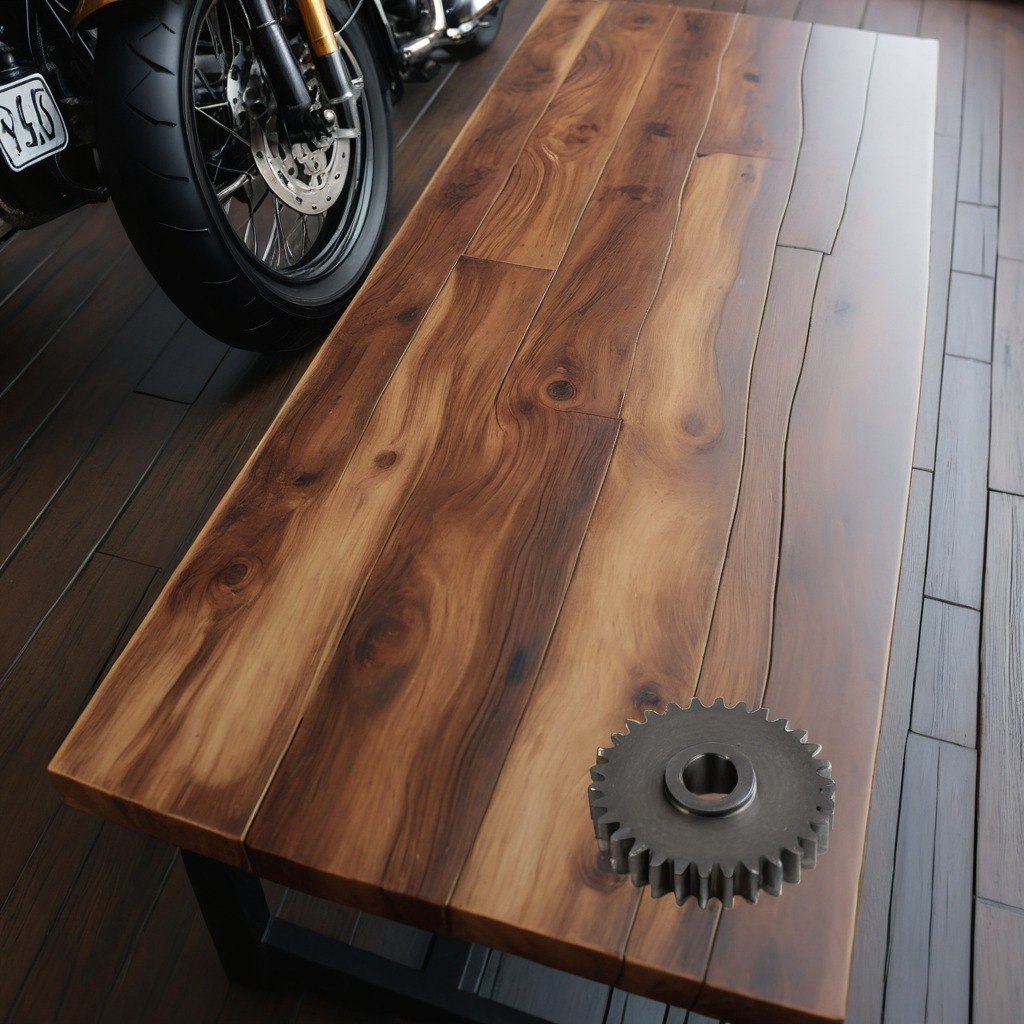
A steel gear with teeth is lying on an oil-spilled wooden table in a vintage motorcycle garage.